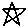
Label: star